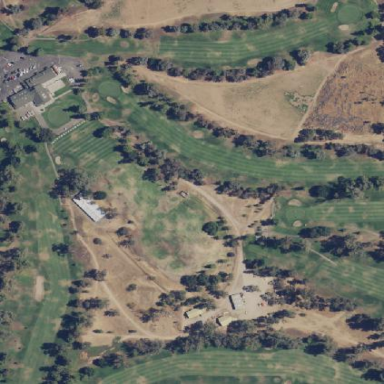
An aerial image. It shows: Golf course.